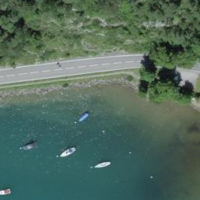
EUNIS habitat code: 14
Species observed at this site:
Potentilla verna
Geranium sanguineum